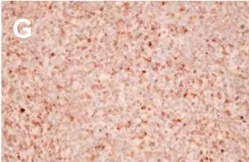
Ki67(+) expression. (X200).
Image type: pathology (immunostaining)